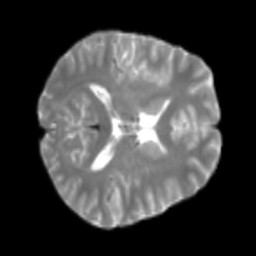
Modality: T2w
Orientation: axial
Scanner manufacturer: siemens
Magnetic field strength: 3 T
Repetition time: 4 s
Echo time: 0.0594 s